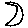
Label: moon